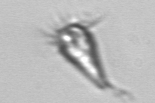
Label: Paratontonia_gracillima